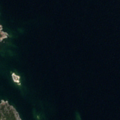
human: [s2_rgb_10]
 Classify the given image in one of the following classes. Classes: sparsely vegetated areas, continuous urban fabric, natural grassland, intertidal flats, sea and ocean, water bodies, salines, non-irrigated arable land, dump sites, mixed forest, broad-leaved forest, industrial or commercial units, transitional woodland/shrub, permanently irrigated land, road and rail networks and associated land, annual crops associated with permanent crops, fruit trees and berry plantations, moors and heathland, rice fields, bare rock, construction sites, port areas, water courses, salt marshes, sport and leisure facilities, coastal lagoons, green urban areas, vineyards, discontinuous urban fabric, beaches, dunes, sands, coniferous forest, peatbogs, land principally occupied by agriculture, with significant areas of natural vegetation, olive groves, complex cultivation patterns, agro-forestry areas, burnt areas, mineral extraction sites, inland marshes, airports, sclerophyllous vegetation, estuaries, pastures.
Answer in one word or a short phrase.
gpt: mixed forest, sea and ocean